Question: I have watched all tutorials and my steps are correct but I still can't get vector to work. Below is my main function.
'''
int main(int argc, char* argv[]) {
std::vector list<test>;
list.push_back(new test());
}
'''
I wish to add a custom custom class which is 'test'. Header is below
'''
#ifndef GIVE_ME_BRAIN_TEST_H
#define GIVE_ME_BRAIN_TEST_H
class test {
public:
test();
};
'''
The class definition is below
'''
#include "test.h"
test::test(){}
#endif //GIVE_ME_BRAIN_TEST_H
'''
However, compiler keeps on spitting out this message.

Googling all suggests my code is correct. What am I doing wrong?
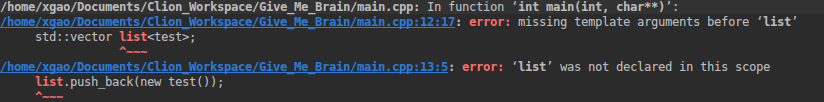
Answer: First, 'std::vector list<test>' nerds to be declared as 'std::vector<test> list' instead. That's actually why the compiler complains.
Second, 'std::vector<test>' is a 'vector' containing actual 'test' . In your case, 'new test()' returns a pointer to a 'test' object. Your vector doesn't accept pointers to 'test' objects.
Try this instead:
'''
std::vector<test> list;
list.push_back(test());
'''
Otherwise it will keep complaining.
Notice that 'new' is not used anymore. As mentioned in the comments, do not forget that in C++ (unlike in Java, for example) every call to 'new' has to be matched by a call to 'delete' in order to avoid memory leaks. There is no automatic garbage collection. If you forget this, the compiler will not complain, but your program will use more and more memory and potentially (eventually) slow down your system and/or crash.